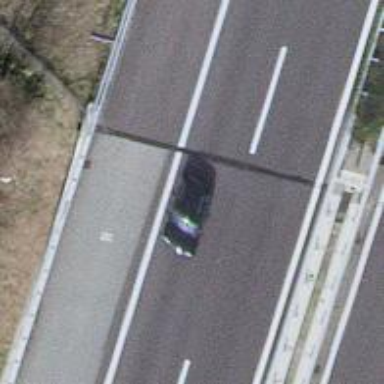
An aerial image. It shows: Motorway.